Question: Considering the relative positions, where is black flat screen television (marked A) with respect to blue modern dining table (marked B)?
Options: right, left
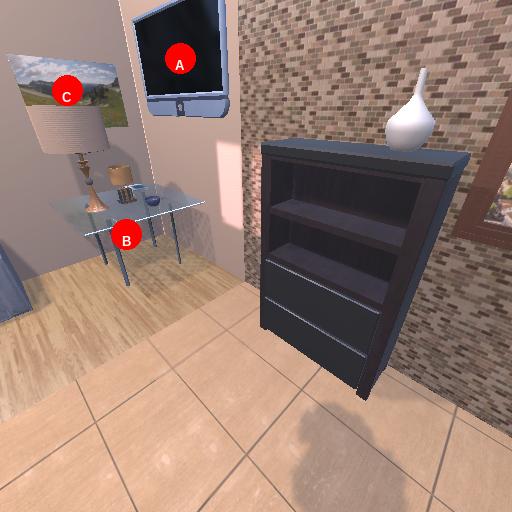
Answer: right